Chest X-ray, PA view. Patient: 28 years old, sex M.
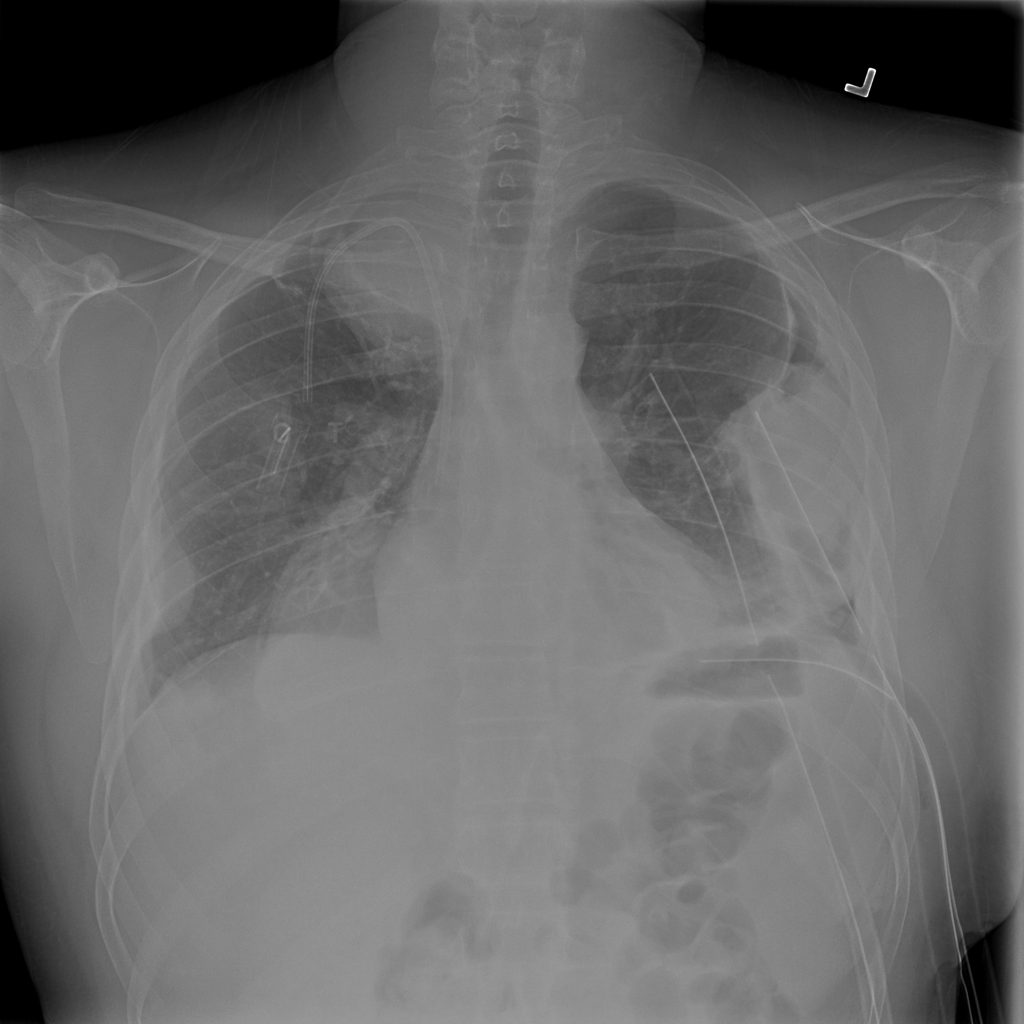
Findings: Mass